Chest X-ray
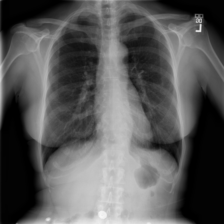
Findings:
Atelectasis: negative
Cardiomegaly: negative
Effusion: negative
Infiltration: negative
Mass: negative
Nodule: negative
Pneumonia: negative
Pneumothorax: negative
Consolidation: negative
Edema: negative
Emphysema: negative
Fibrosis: negative
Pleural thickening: negative
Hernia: negative